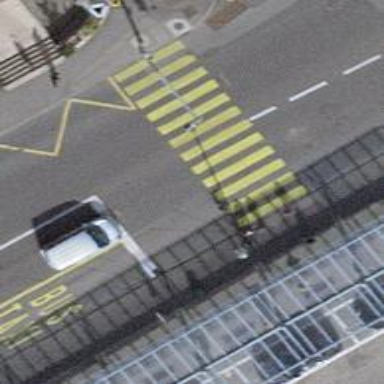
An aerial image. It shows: Crossing with traffic signals.